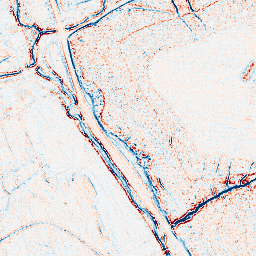
Category: edge_preserving
Decomposition family: bilateral
Decomposition parameters: d: 5
sigma_color: 25
sigma_space: 75
Upsampling method: linear_exact
Upsampling parameters: scale: 8
Upsampling scale: 8